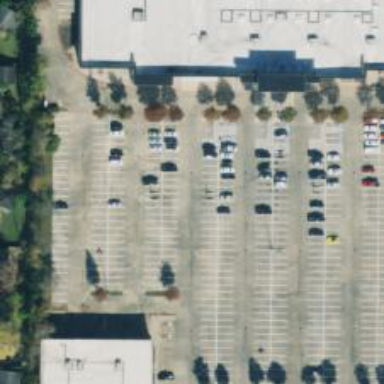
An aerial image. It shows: Parking space is available.